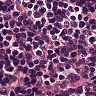
Metastatic tissue present: no